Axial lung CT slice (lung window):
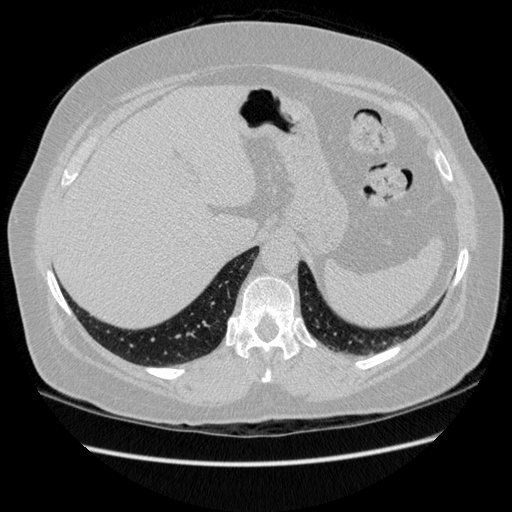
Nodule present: no